Interaction volume radius: 5 \u00c5
Interaction volume height: 45 \u00c5
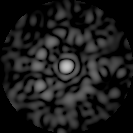
Disorder parameter: 0.8248